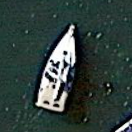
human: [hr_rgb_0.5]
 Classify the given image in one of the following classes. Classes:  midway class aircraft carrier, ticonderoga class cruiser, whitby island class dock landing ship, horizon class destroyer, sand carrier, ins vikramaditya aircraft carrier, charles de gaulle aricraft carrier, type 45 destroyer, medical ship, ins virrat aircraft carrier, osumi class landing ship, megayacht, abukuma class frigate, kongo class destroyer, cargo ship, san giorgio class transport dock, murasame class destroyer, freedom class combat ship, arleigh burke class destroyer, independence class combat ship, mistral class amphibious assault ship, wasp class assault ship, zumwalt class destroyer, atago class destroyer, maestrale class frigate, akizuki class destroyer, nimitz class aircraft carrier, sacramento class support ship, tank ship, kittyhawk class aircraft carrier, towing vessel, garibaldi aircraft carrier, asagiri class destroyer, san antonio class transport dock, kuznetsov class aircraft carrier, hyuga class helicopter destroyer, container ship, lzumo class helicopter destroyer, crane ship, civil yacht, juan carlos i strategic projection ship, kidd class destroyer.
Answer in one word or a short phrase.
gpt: Civil yacht